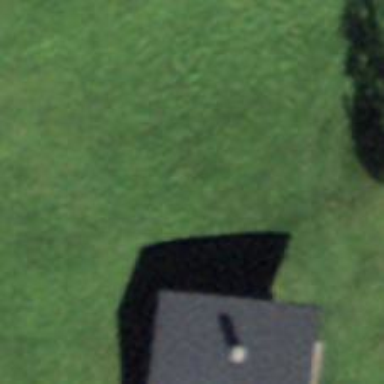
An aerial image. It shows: Isolated dwelling in remote location.